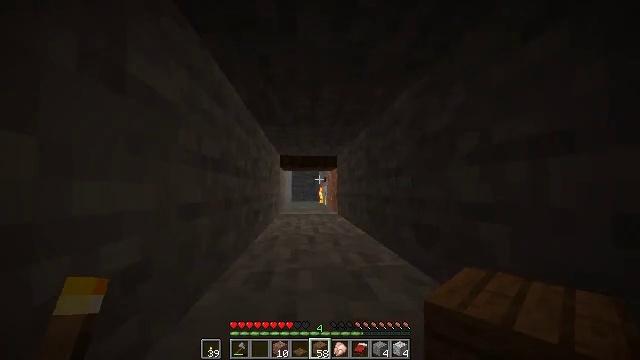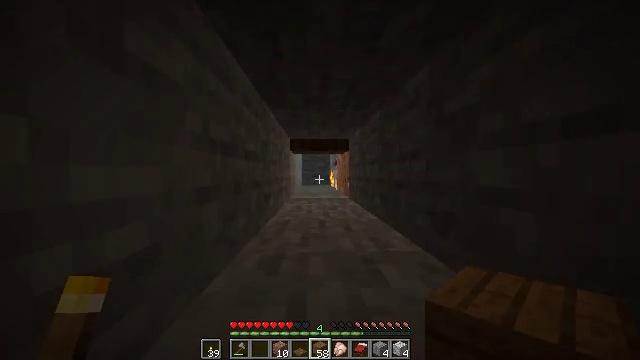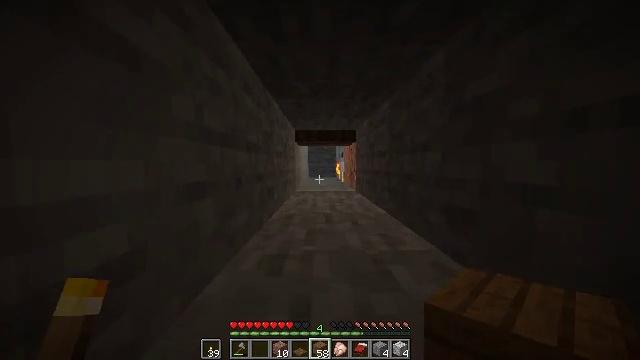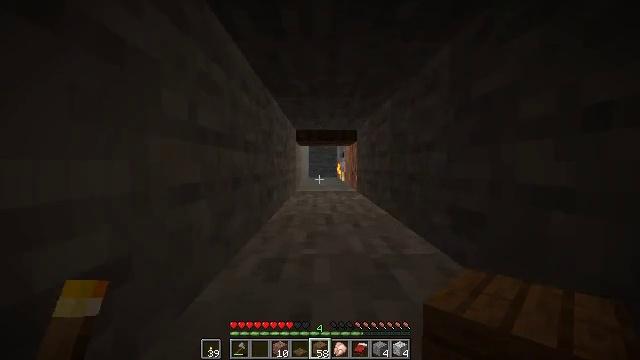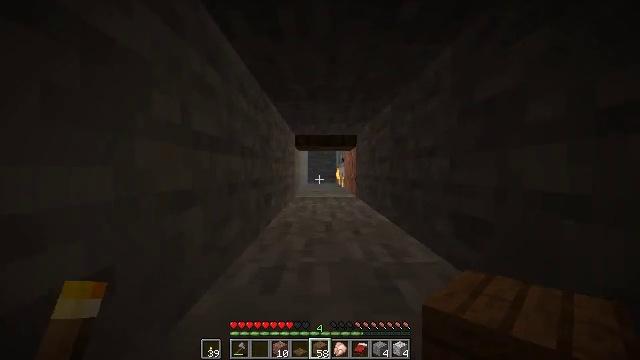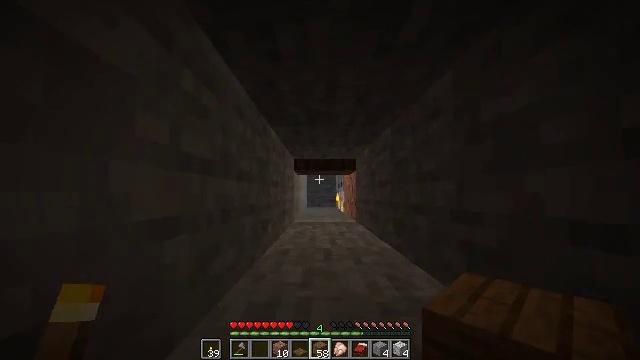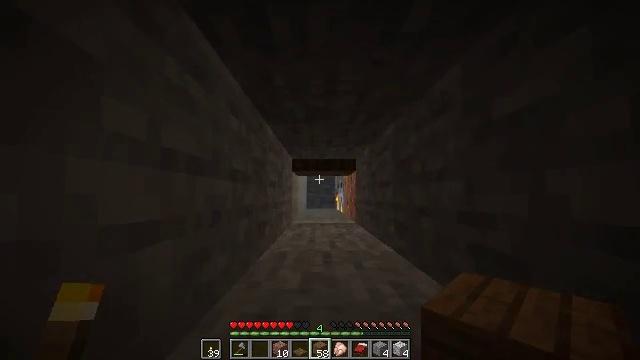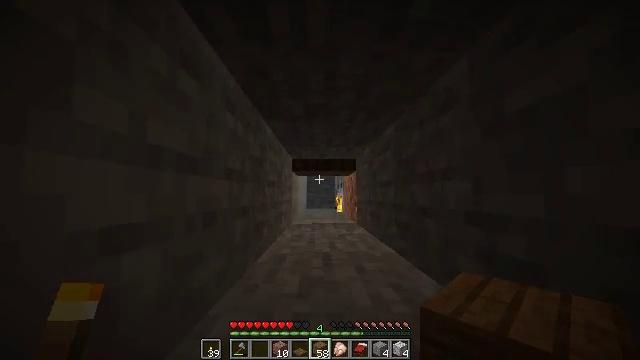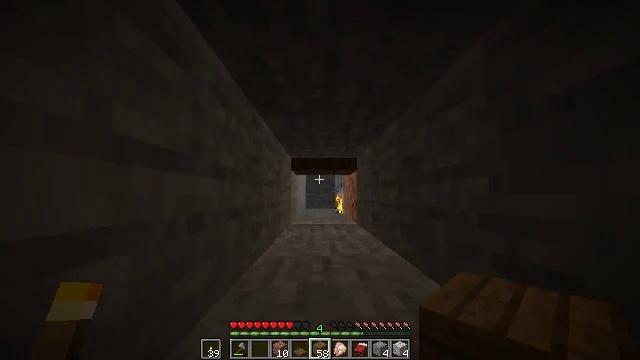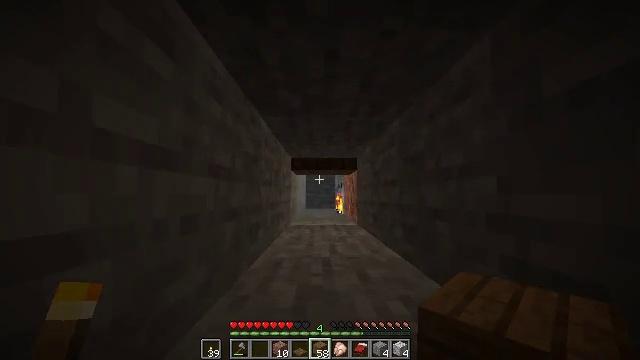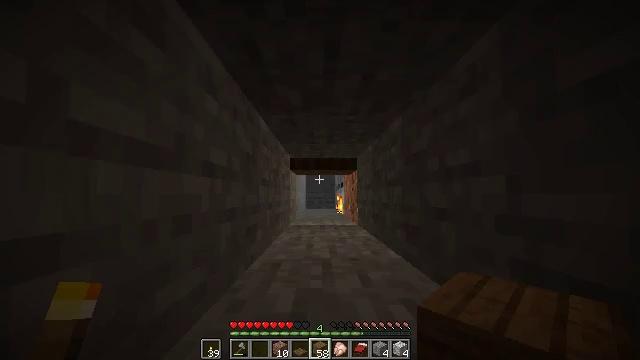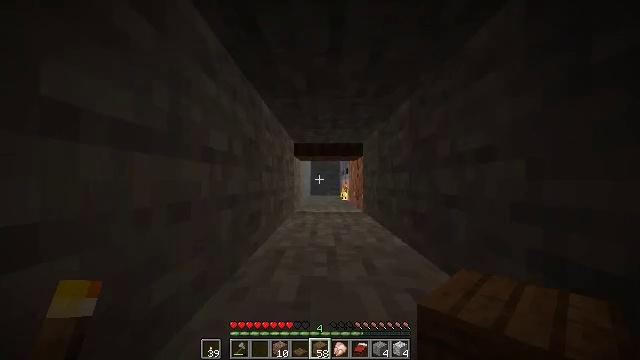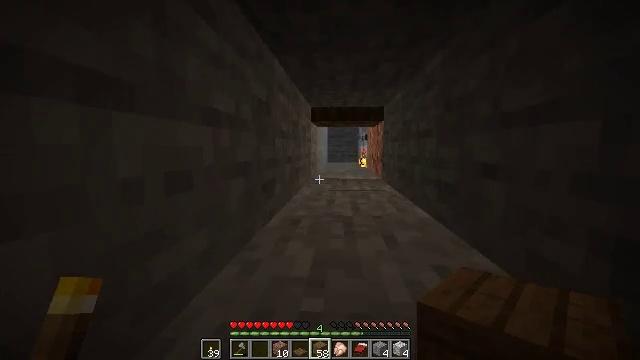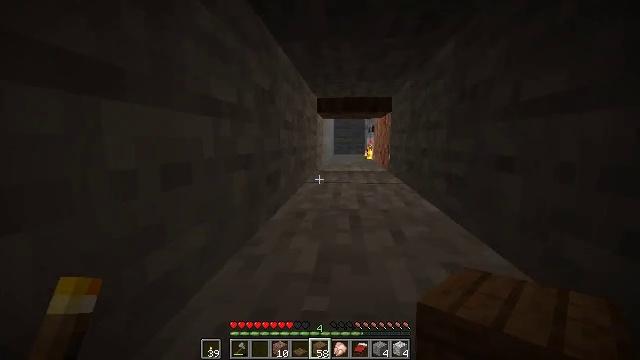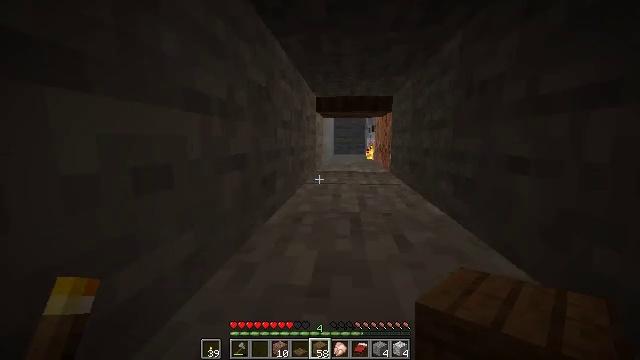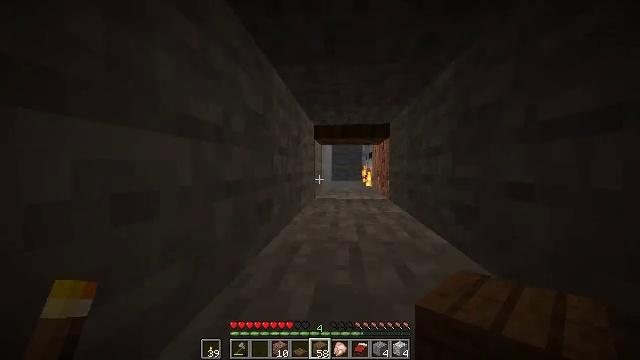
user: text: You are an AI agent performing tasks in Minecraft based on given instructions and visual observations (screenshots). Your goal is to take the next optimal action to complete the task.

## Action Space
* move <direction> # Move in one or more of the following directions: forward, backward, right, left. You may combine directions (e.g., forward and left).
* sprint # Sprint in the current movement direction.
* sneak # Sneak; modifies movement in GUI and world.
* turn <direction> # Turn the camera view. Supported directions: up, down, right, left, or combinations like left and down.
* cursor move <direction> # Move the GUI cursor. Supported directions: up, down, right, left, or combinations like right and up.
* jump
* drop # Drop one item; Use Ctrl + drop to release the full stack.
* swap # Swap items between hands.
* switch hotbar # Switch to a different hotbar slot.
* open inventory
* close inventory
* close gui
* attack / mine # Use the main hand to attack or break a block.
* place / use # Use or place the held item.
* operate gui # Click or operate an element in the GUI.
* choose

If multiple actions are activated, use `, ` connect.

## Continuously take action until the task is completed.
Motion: motion action
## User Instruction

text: Break the spruce trapdoor from a structure.
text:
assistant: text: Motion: move forward, sprint, turn left and down
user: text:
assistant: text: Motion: move forward, sprint, turn left and down
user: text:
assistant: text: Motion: move forward, sprint
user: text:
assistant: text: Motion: move forward, sprint, turn up
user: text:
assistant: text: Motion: move forward, sprint, turn up
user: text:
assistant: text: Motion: move forward, sprint
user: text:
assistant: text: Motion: move forward, sprint
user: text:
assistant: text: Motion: move forward, sprint
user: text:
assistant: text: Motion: move forward, sprint
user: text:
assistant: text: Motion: move forward, sprint
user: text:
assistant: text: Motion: move forward, sprint, turn left and down
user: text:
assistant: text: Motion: move forward, sprint, turn left and down
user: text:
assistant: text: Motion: move forward, sprint, turn left and down
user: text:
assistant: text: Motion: move forward, sprint
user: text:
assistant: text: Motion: move forward, sprint, turn up
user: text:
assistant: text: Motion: move forward, sprint, turn up
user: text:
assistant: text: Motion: move forward, sprint
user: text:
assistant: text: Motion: move forward, sprint
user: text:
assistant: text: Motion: move forward, sprint
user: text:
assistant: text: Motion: move forward, sprint
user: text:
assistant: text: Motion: move forward, sprint
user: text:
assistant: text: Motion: move forward, sprint
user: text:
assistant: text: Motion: move forward, sprint
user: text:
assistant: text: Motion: move forward, sprint
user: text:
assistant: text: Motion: move forward, sprint
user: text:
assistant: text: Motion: move forward, sprint
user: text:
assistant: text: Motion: move forward, sprint
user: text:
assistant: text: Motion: move forward, sprint
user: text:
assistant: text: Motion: move forward, sprint
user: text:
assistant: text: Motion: move forward, sprint, turn right